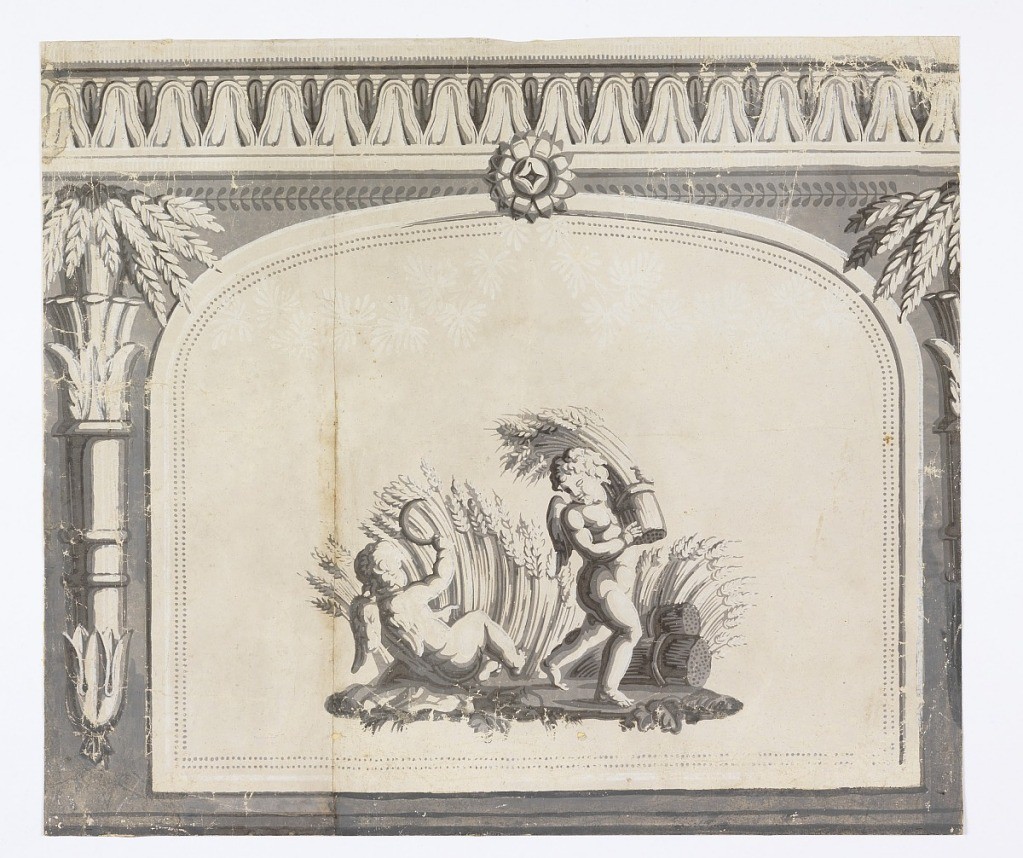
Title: Frieze
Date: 1805–1815
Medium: Block-printed on handmade paper
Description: Horizontal rectangle. Architectural moldings at top edge with a large central inset panl with arched top. Panel contains the image of two cherubs harvesting wheat, one is reclined and using a scythe while the other stands to bale and carry away. To left and right, portions of a vertically placed quiver or vase each holding a bouquet of drooping wheat ears.